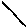
Label: line